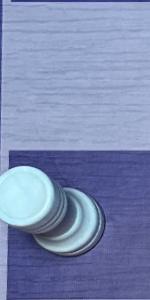
Label: Rook_White